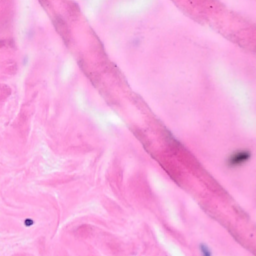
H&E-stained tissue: Breast